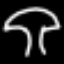
Label: mushroom